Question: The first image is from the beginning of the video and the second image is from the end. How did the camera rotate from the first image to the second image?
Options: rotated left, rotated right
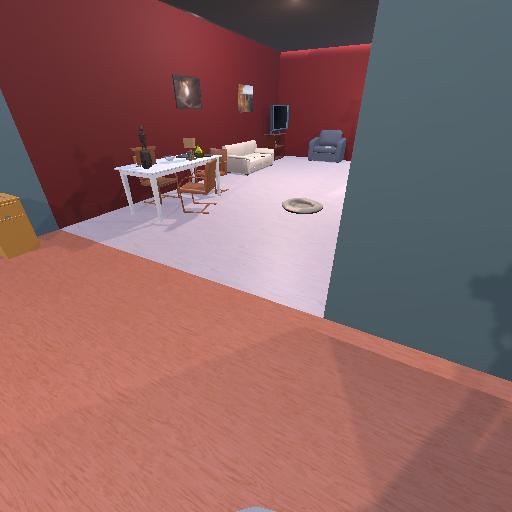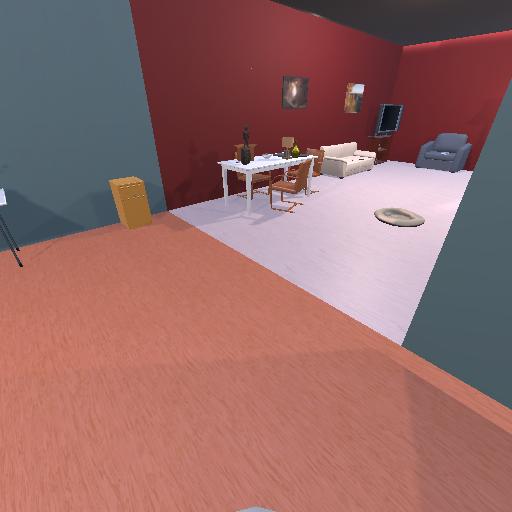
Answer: rotated left